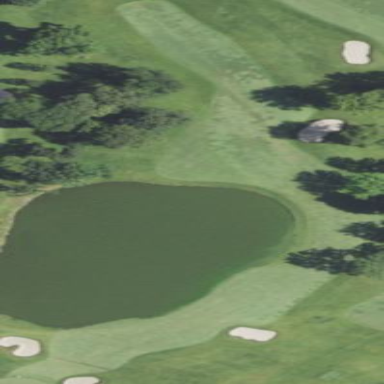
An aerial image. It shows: Scenic golf fairway.